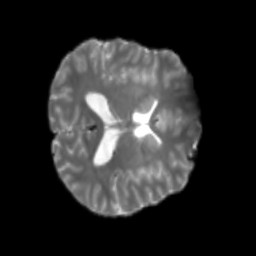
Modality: T2w
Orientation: axial
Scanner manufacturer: siemens
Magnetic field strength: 3 T
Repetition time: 4 s
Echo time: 0.0594 s